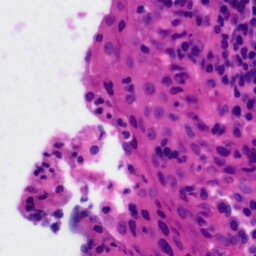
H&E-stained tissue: Tonsil